Field crop: maize
Growth stage: 1
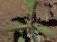
Species: atriplex